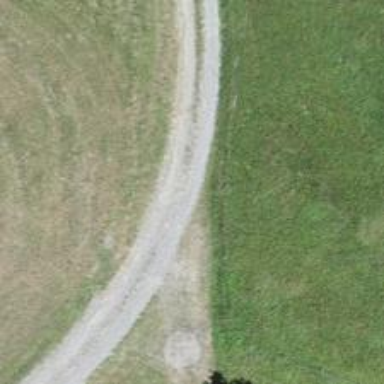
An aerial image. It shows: Gravel track with grade2 tracktype.